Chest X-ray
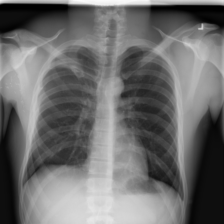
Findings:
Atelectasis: negative
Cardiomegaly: negative
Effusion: negative
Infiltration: negative
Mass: negative
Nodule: negative
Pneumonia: negative
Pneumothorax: positive
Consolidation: negative
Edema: negative
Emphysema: negative
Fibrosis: negative
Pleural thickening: negative
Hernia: negative